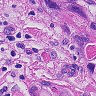
Metastatic tissue present: yes